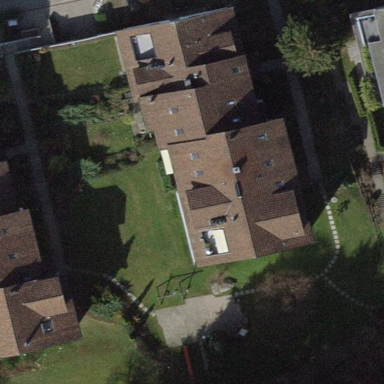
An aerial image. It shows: Terrace building.